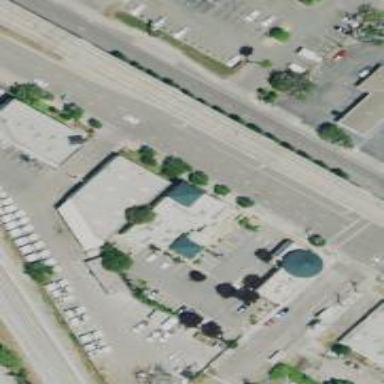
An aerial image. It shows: Veterinary facility.